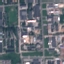
Land use / land cover: Industrial